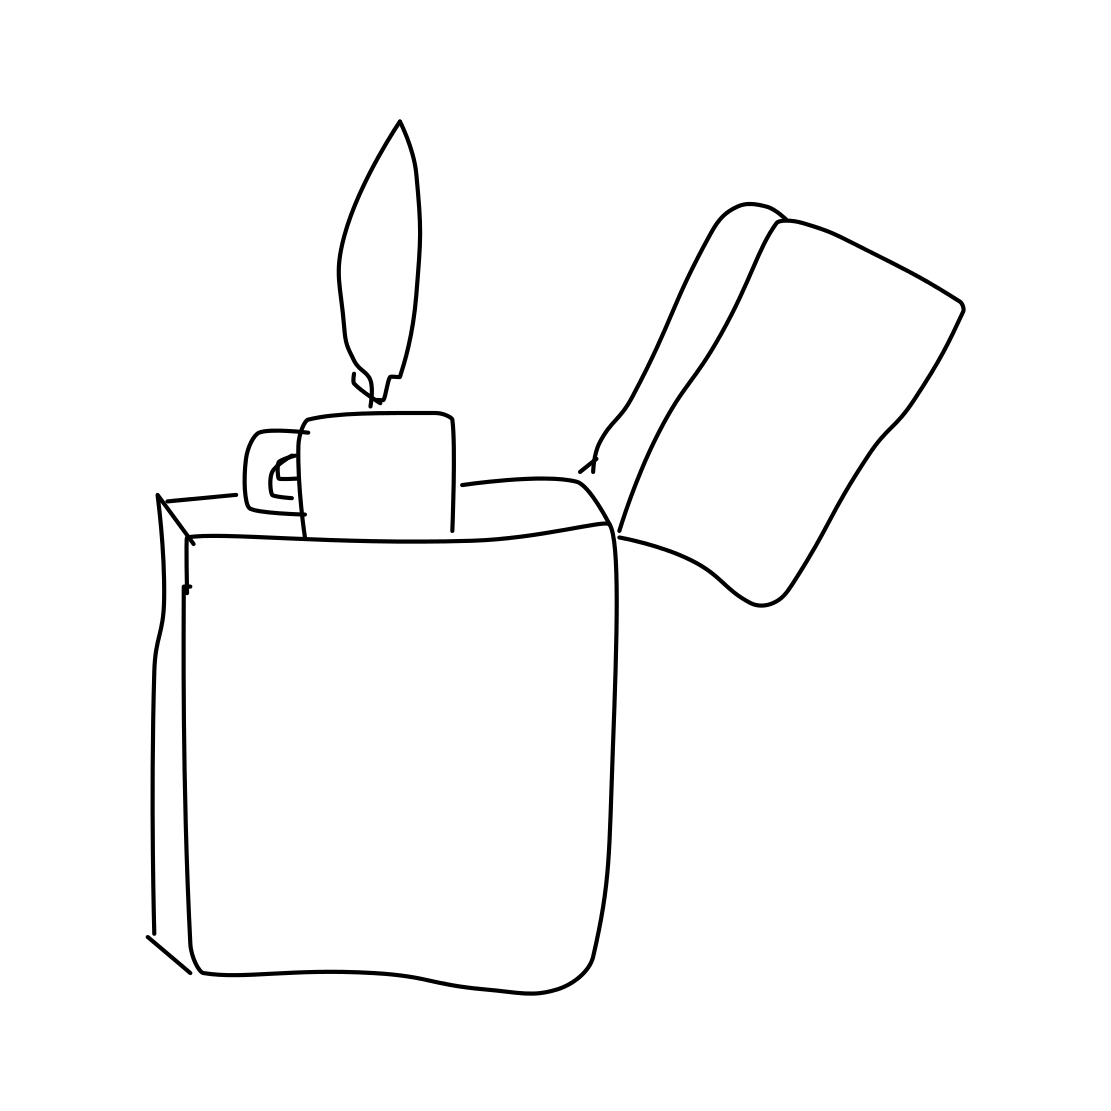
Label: lighter